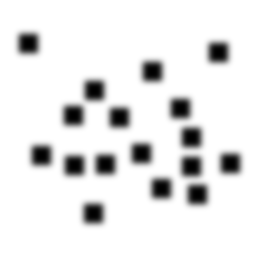
Squares: 17
Triangles: 0
Stars: 0
Total shapes: 17